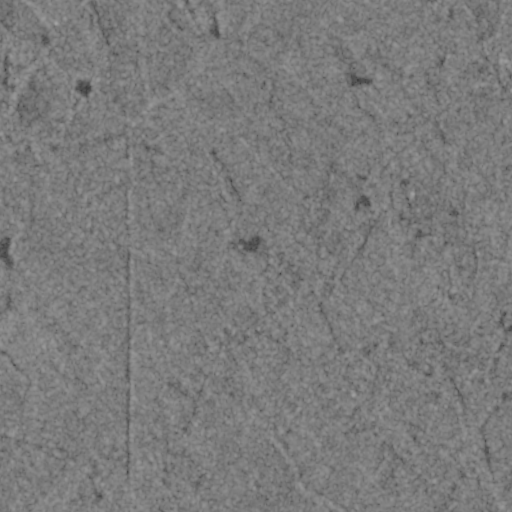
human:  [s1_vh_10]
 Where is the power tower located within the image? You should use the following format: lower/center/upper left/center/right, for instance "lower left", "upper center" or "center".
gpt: The power tower is located in the left of the image.
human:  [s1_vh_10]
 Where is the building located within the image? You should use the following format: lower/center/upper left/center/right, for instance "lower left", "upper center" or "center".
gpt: The building is located in the lower center of the image.
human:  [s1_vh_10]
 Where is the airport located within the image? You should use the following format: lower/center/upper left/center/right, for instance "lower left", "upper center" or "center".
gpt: There is no airport in the image.

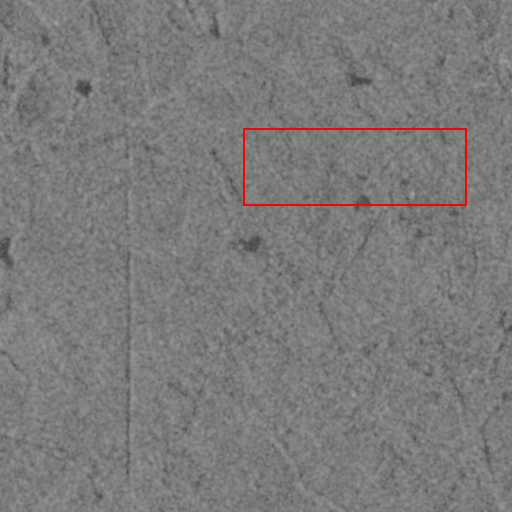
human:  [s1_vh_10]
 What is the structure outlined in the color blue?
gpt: There is no blue outline.
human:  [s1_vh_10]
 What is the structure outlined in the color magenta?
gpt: There is no structure outlined in magenta.